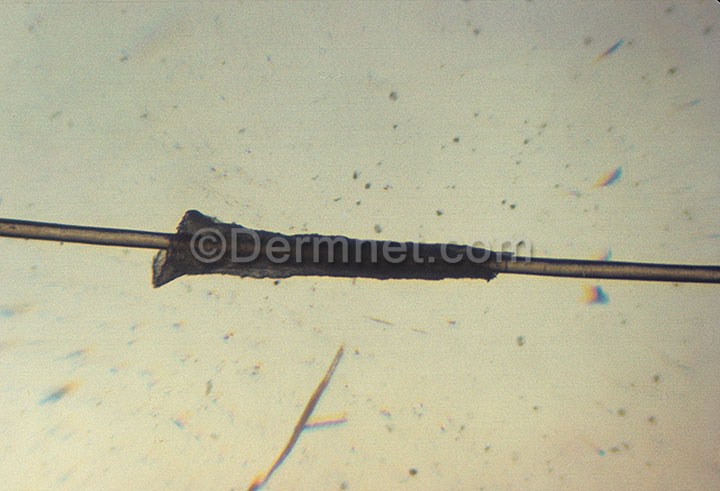
Disease: Hair Loss Photos Alopecia and other Hair Diseases